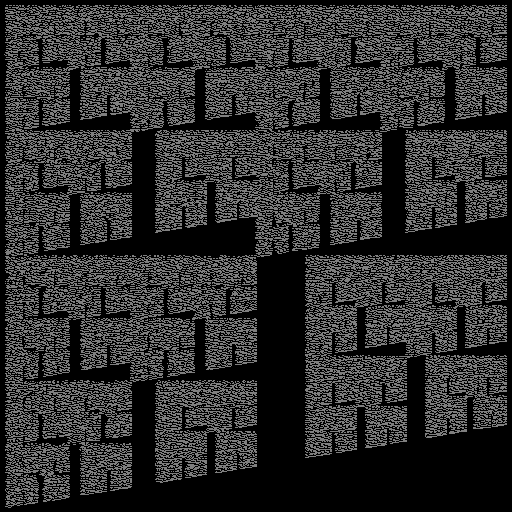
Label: castle